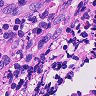
Metastatic tissue present: no